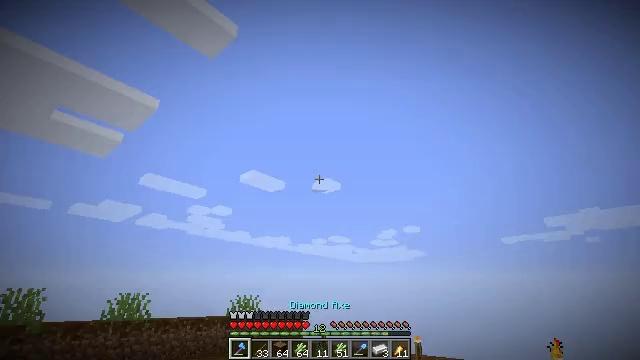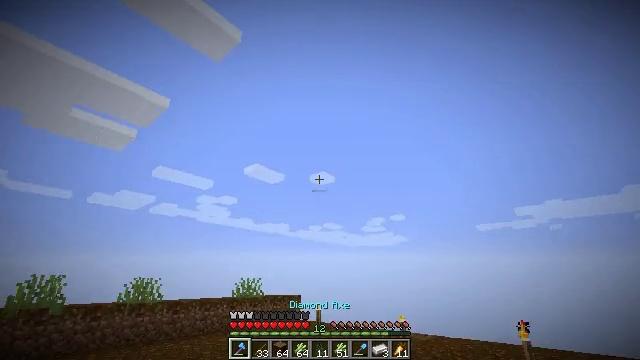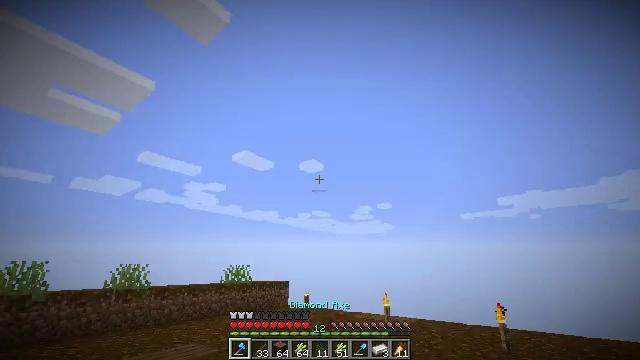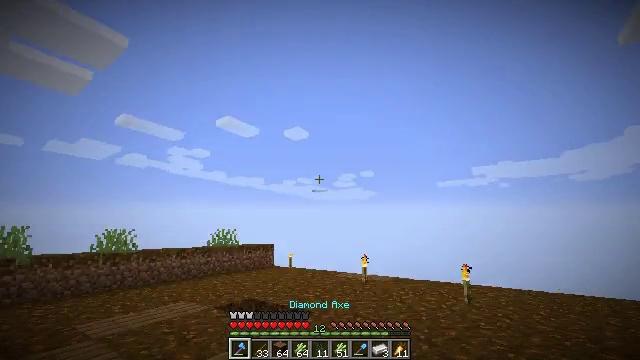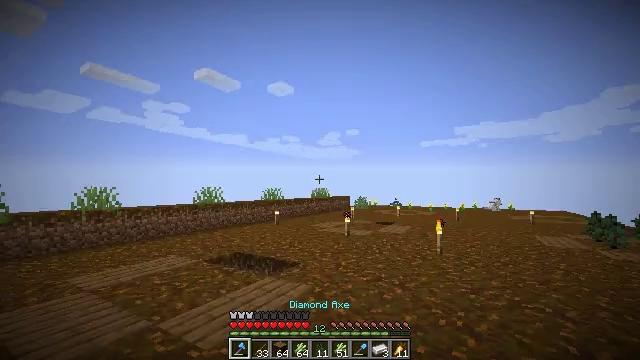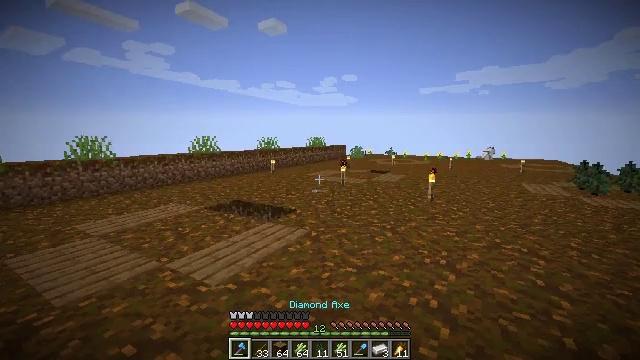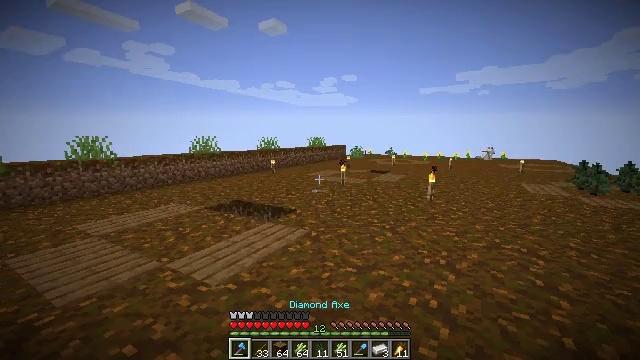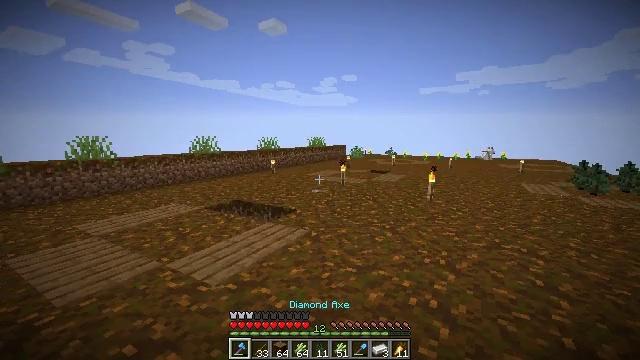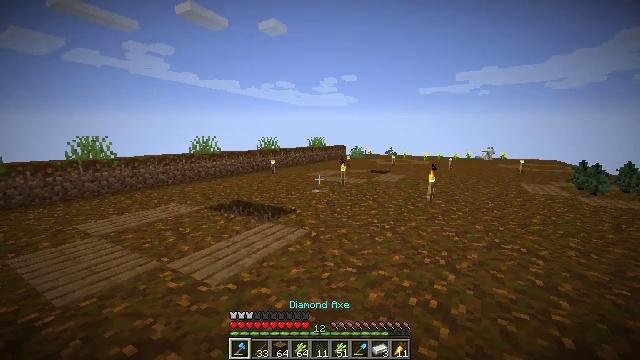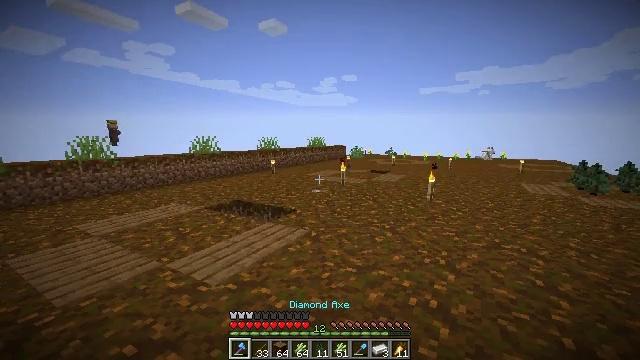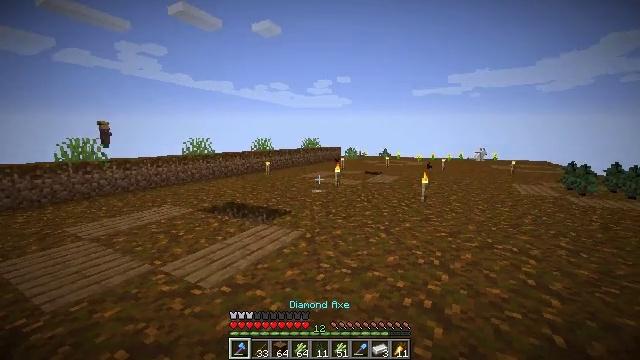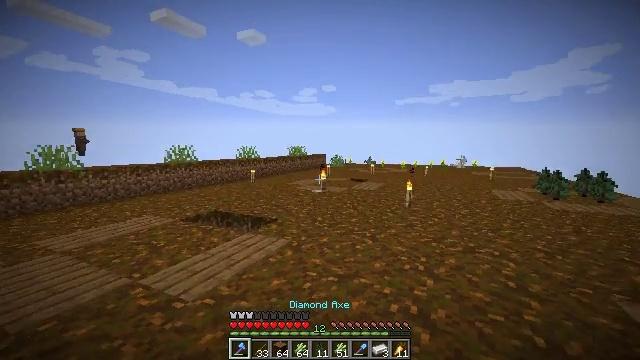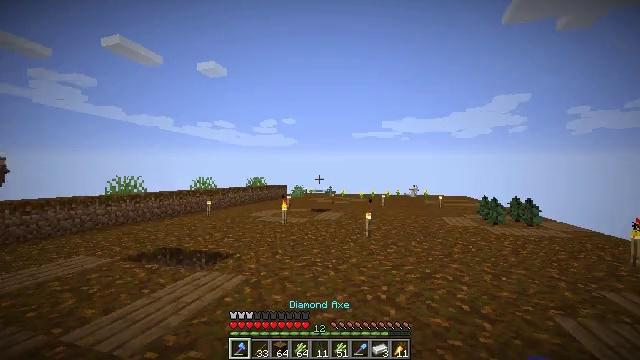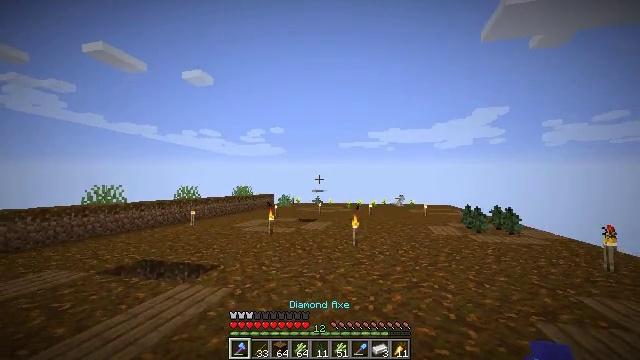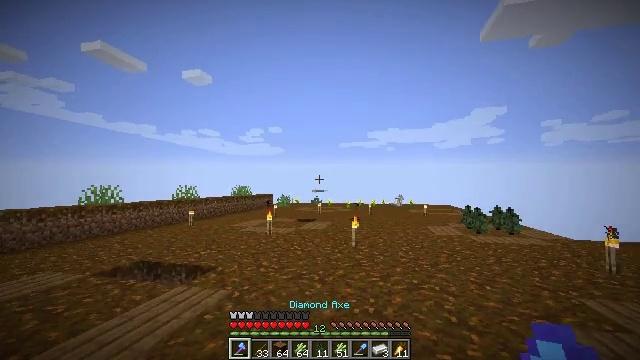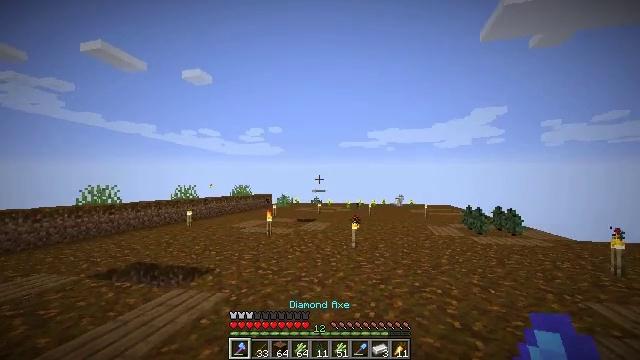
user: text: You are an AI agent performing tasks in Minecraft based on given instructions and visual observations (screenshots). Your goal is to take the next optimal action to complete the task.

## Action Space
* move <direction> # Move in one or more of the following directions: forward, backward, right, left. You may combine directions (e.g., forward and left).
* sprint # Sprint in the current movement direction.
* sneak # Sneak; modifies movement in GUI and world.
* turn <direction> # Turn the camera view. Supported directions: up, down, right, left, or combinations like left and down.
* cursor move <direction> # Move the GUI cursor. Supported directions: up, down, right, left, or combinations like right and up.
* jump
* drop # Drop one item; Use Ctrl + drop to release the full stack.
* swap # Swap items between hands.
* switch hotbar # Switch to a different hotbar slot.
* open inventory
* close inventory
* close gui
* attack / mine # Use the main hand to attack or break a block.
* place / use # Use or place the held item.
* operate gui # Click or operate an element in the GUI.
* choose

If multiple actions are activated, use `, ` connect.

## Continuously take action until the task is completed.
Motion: motion action
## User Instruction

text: Craft planks from spruce logs.
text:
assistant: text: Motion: turn down, attack / mine
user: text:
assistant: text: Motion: turn right and down, attack / mine
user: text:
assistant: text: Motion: turn right and down, attack / mine
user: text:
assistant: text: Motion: turn right and down, attack / mine
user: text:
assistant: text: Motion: turn down, attack / mine
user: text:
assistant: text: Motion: attack / mine
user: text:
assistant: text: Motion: attack / mine
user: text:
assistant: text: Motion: attack / mine
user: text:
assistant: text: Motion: attack / mine
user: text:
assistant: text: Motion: turn right, attack / mine
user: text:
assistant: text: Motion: turn right and up
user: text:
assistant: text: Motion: turn right and up
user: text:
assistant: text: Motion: turn right and up
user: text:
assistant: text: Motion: move forward
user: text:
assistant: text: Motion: move forward
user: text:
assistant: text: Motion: move forward
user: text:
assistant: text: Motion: move forward
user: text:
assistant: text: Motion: move forward
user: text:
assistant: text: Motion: move forward, sprint
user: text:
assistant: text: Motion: move forward, sprint, turn right
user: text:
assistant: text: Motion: move forward, sprint, turn right
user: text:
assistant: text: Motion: move forward, sprint, turn right
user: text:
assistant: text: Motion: move forward, sprint, turn down
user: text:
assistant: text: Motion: move forward, sprint, turn left and down
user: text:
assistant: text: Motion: move forward, sprint, turn left and down
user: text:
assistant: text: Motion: move forward, sprint, turn left
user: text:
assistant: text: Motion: move forward, sprint, turn left and up
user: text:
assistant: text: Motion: move forward and move right, sprint, turn left and up
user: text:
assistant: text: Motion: move forward and move right, sprint
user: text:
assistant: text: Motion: move forward and move right, sprint